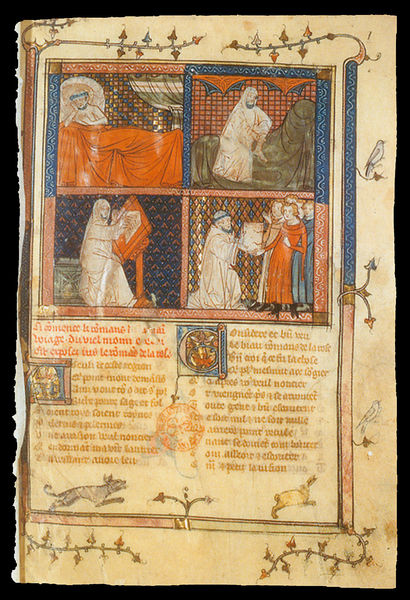
Titel: Pèlerinage de la vie humaine
Künstler: Guillaume de Deguileville
Institution: Paris, Bibliothèque Nationale
Schlagwörter: blau, umhang, vogel, gelb, menschen, frau, kleider, rot, tier, tiere, meschen, rahmen, pflanzen, hase, ranken, bein, schrift, blue, ornate, people, pope, red, black, figures, gold, green, old, woman, yellow, bed, bett, flowers, vier, buch, religion, seite, classic, greek, man, orange, male, stand, kanon, plants, siegel, drawing, heilig, frame, animals, bird, dog, dogs, illustration, saint, szenen, sakral, writing, altdeutsch, handschrift, raubkatze, dokument, drape, leaves, latein, jesus, art, colorful, monk, medieval, read, animal, book, ill, buchmalerei, colour, four, run, script, saints, bible, page, fox, action, scenes, latin, illumination, text, vine, vines, middle ages, words, greichisch, manuscript, halo, tile, illuminated manuscript, hare, panel, chase, diamond, vellum, rabbit, illuminated, ripped, kings, handwritten, illustartion, sequence, dox, marginalia, edit, illumintion, bile